Question: To read a 'properties' file in JSF2.0 with Glassfishv3 webserver, which is located at 'root directory' of my web application, I am using below code-
'''
ServletContext ctx = (ServletContext) FacesContext
.getCurrentInstance().getExternalContext().getContext();
String deploymentDirectoryPath = ctx.getRealPath("/");
Properties prop = new Properties();
prop.load(new FileInputStream(deploymentDirectoryPath
+ File.separator + "portal-config.properties"));
'''
Below is the screenshot of web portal-

While running the portal I am getting FileNotFound Error, since the file is not present in glassfish domain.
Is there any way to read properties file which can work in both the situations, at development stage and in war file also?
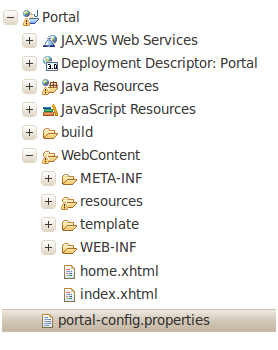
Answer: You should never use 'java.io.File' to refer web resources. It knows nothing about the context it is sitting in. You should also never use 'ServletContext#getRealPath()' as it may return 'null' when the server is configured to expand WAR file in memory instead of on disk, which is beyond your control in 3rd party hosts.
Just use <URL> to get the web resource directly in flavor of an 'InputStream'. It takes a path relative to the webcontent root.
'''
ExternalContext ec = FacesContext.getCurrentInstance().getExternalContext();
properties.load(ec.getResourceAsStream("/portal-config.properties"));
'''
### See also:
- <URL>
---
it does not seem to be a web resource at all. You should move the file into the "WebContent" folder as shown in the screenshot. Or, better, the '/WEB-INF' folder so that nobody can access it by URL.
'''
properties.load(ec.getResourceAsStream("/WEB-INF/portal-config.properties"));
'''
An alternative would be to put it in the classpath, the "Java source" folder as shown in the screenshot. You don't need to put it in a package, that's optional. Assuming that you didn't put it in a package, then do so:
'''
ClassLoader cl = Thread.currentThread().getContextClassLoader();
properties.load(cl.getResourceAsStream("portal-config.properties"));
'''